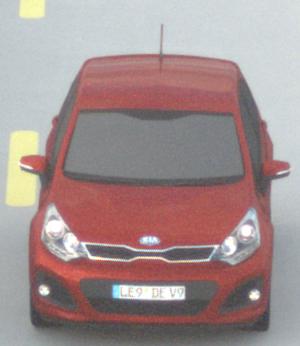
Make: KIA
Model: Rio 1.2
Detailed model: Rio (UB)
Model produced from: 2011/09
Model produced until: 2015/01
Doors: 3
Color: red
Road condition: dry road
Daytime: sunrise or sunset
Contrast: low contrast